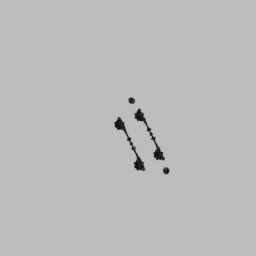
Label: mechanical